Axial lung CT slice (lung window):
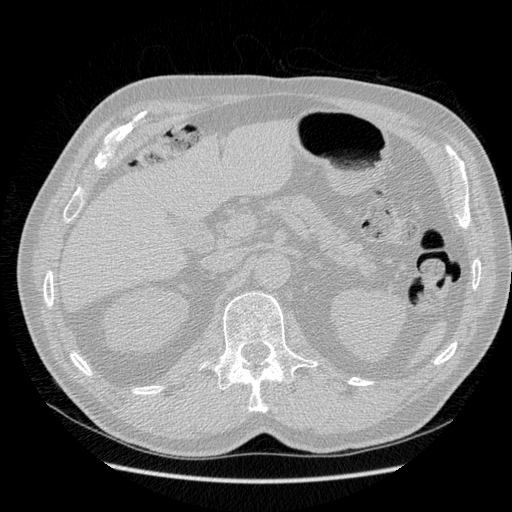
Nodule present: no